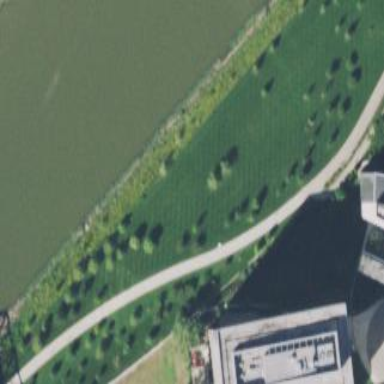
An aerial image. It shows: Lovely park for leisure and relaxation.